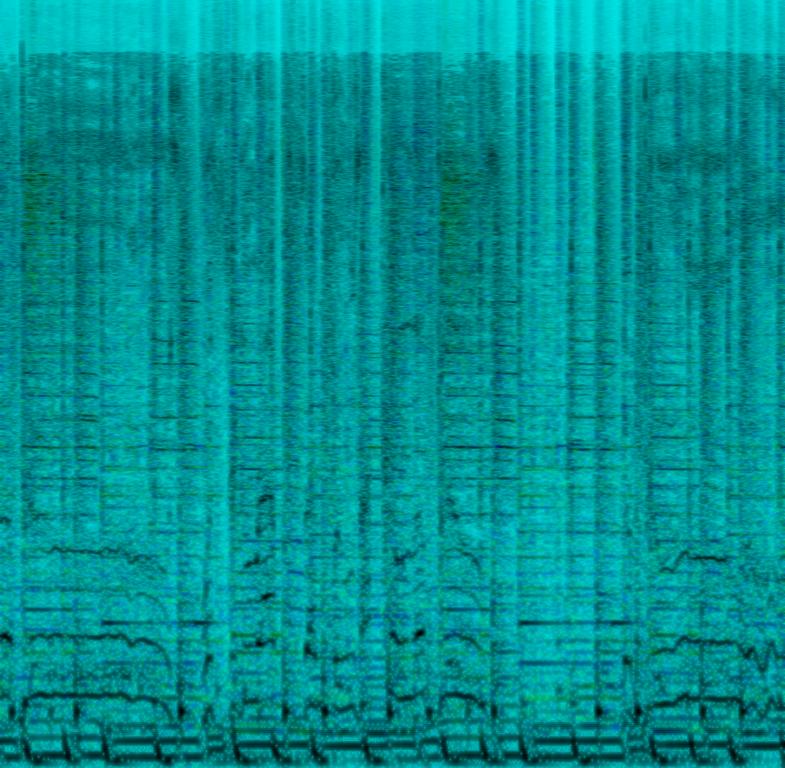
This is a gritty and upbeat indie pop song. The lead singer has a raspy voice. The drummer plays a build-up drum roll into a  high energy chorus refrain.